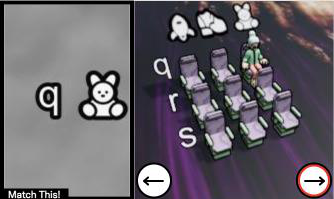
Task: seats
Answer: yes